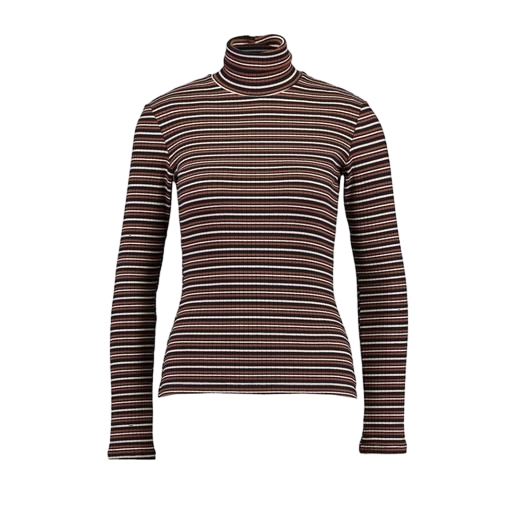
multicolor vero moda rust high neck blouse, high-neck ribbed-jersey t-shirt, multicolor skinny stretch polo shirt, white background